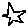
Label: star